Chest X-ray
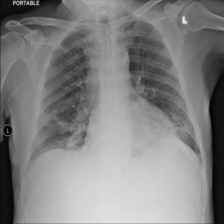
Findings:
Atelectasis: negative
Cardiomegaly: negative
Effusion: negative
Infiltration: positive
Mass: negative
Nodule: negative
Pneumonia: negative
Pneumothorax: negative
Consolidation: negative
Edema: negative
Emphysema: negative
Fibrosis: negative
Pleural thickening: negative
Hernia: negative